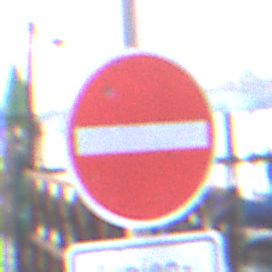
Verkehrszeichen: VerbotDerEinfahrt
Zusatzzeichen unten: BesondereFahrzeugeUndTransportgueter2
Umgebung: Outdoor, Urban
Tageszeit: SunriseSunset
Wetter: Clear
Licht: Natural
Jahreszeit: NotSpecified
Kontrast: MediumContrast